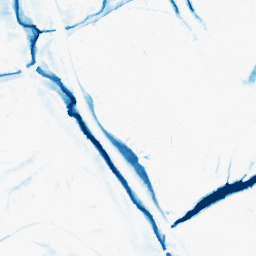
Category: morphological
Decomposition family: morphological
Decomposition parameters: operation: closing
size: 10
Upsampling method: sinc_hamming
Upsampling parameters: scale: 2
kernel_size: 8
Upsampling scale: 2